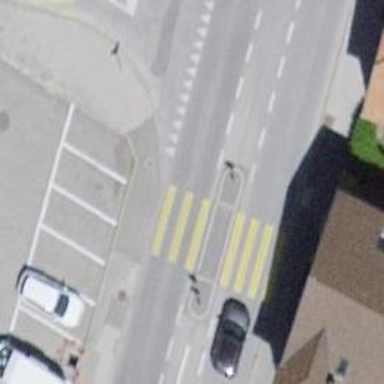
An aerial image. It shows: Marked crossing with pedestrian island.